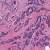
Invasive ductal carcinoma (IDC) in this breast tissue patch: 1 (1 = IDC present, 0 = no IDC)